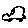
Label: car